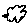
Label: cloud